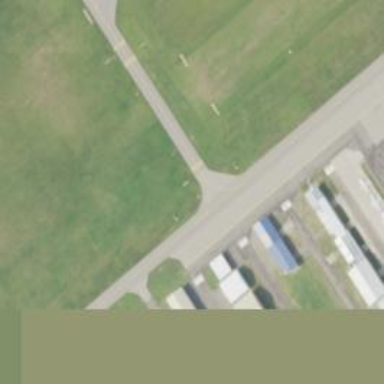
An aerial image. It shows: Image of taxiway at airport.